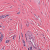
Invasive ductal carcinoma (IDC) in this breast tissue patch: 1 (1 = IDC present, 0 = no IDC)